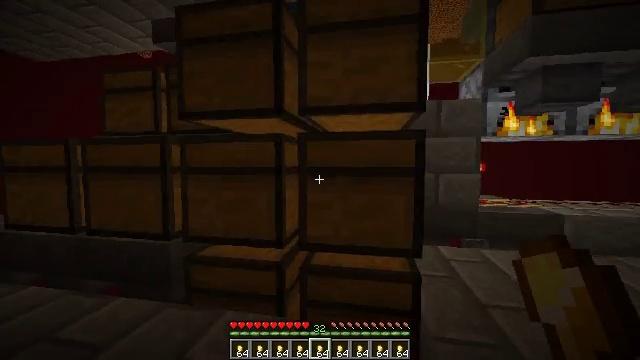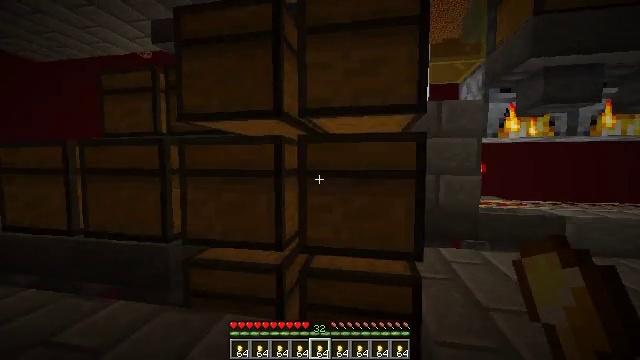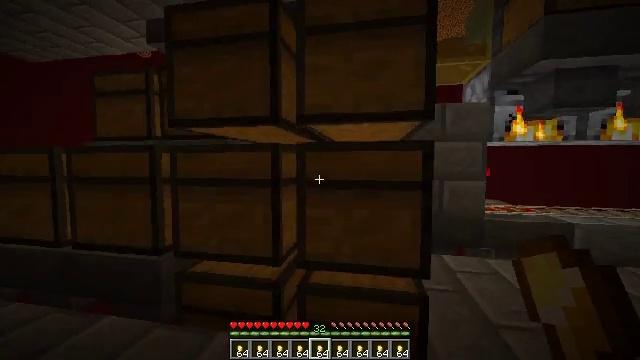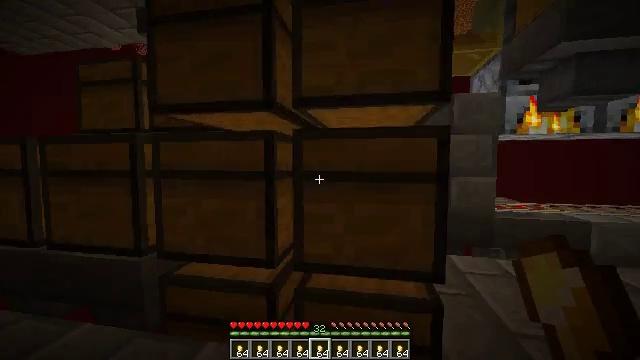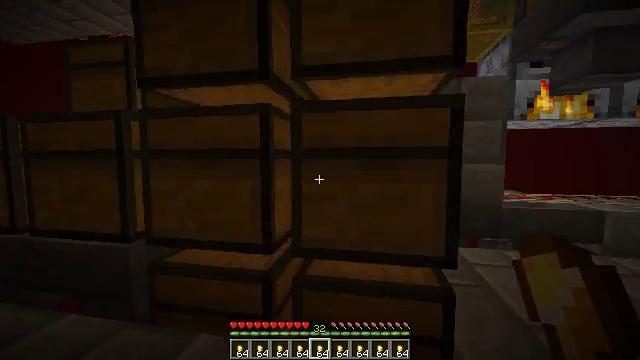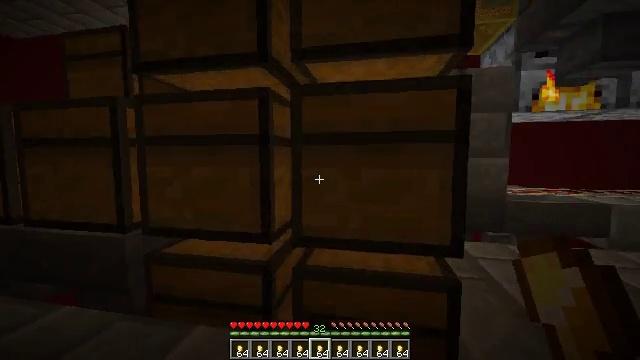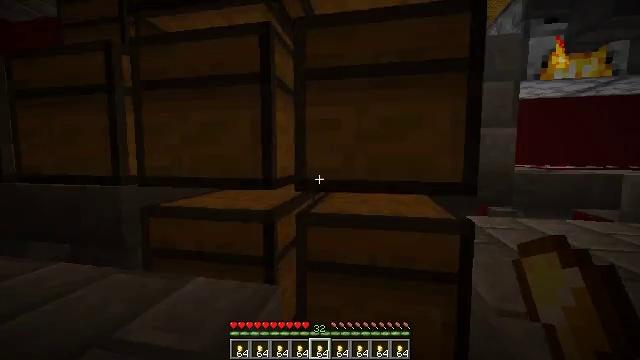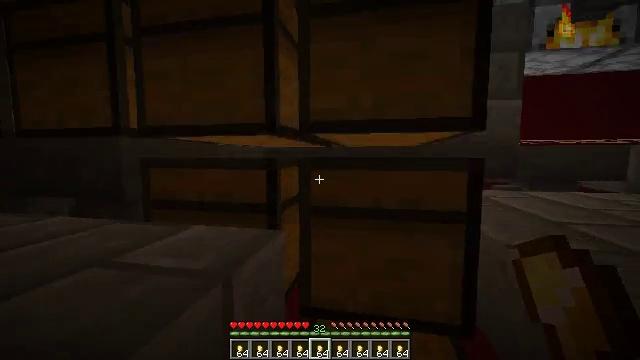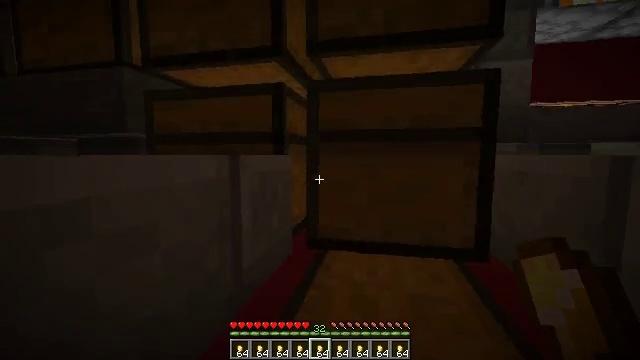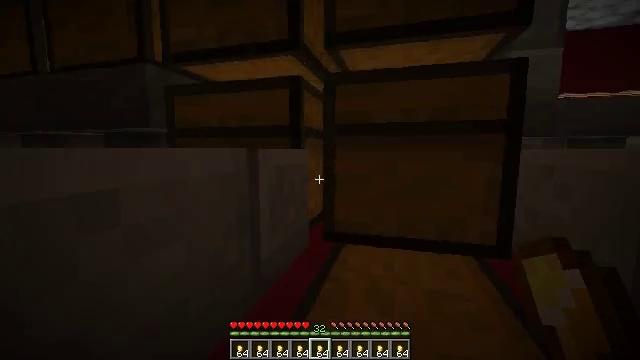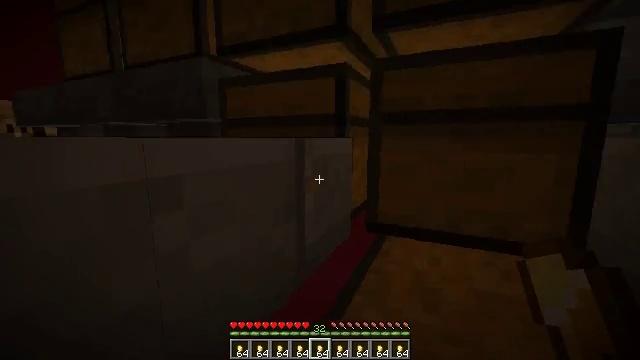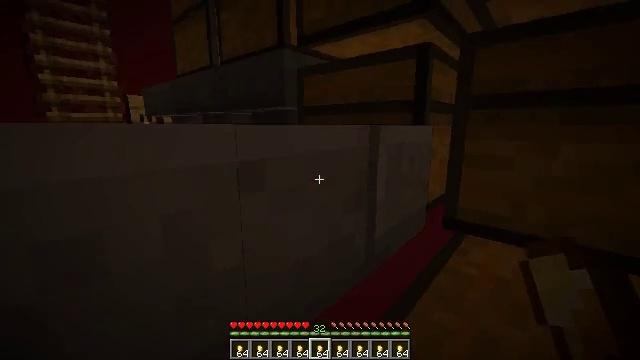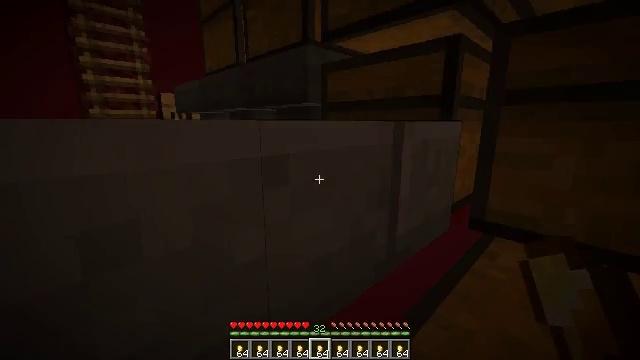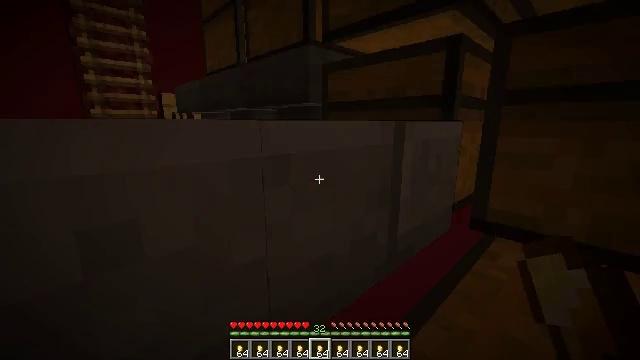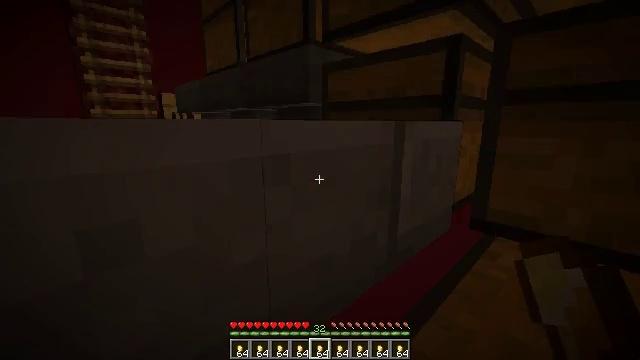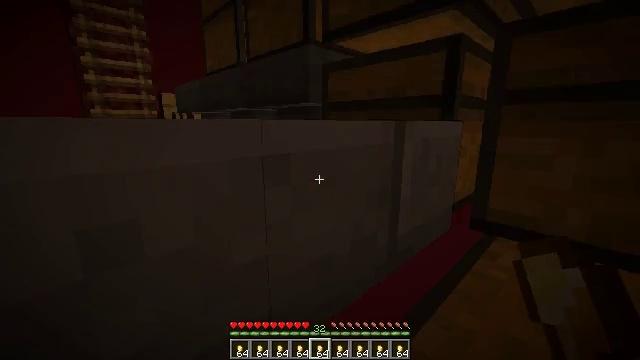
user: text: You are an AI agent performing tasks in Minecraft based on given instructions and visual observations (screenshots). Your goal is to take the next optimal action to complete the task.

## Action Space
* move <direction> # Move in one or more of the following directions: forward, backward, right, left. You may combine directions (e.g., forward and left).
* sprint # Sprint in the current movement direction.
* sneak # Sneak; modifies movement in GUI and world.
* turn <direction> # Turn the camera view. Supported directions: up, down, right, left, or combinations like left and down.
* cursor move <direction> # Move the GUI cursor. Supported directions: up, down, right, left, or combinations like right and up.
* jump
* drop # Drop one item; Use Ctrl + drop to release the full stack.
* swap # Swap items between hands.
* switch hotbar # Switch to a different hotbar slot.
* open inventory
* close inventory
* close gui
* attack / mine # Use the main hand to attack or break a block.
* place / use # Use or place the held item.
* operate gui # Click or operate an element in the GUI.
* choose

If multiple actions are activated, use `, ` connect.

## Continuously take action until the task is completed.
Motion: motion action
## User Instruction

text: Craft a gold ingot.
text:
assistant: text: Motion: move forward, jump
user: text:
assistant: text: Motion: move forward, jump
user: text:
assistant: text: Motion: move forward
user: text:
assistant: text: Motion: move forward
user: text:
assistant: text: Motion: no_op
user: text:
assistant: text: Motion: no_op
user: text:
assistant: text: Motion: no_op
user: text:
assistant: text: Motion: no_op
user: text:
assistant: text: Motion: turn left and down
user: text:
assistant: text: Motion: turn left and down
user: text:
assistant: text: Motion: turn left and down
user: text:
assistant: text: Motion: turn left
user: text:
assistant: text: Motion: no_op
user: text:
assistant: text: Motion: no_op
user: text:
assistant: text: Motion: no_op
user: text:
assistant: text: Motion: turn right and down
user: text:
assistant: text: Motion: turn right and down
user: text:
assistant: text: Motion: turn right and down
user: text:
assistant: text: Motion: turn right and down, jump
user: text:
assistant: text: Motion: move forward, jump
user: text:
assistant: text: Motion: move forward, jump
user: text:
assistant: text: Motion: move forward, jump
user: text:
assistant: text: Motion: move forward, jump
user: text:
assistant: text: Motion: turn right, jump
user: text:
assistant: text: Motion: turn right
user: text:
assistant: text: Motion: turn right and up
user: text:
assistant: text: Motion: turn right and up
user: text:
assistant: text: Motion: turn right and up
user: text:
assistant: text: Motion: turn right and up
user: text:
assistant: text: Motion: turn right